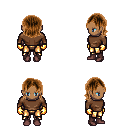
a pixel art fantasy rpg character, female body template, human, dark skin, brown long-sleeve shirt, gold greaves, brown long bangs hairstyle, gold gloves, maroon shoes, four views (front, back, left, right), 2x2 character sprite sheet, small pixel art, hard edges, no anti-aliasing